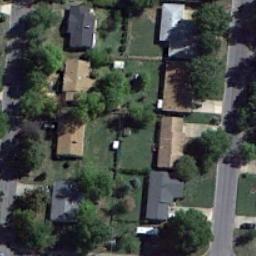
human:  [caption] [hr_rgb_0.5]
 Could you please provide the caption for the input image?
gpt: The medium residential is on the grass next to some trees and road .

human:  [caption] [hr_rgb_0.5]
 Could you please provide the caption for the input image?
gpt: There aren't many houses in the mid-sized area .

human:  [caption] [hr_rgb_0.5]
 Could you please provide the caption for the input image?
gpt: The medium residential area has some houses arranged in lines and trees .

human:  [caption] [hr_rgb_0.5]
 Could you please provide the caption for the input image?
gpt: There are many buildings of different shapes and sizes in medium residential area .

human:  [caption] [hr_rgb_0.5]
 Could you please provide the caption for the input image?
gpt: There are some buildings on green lawns on the medium residential area .